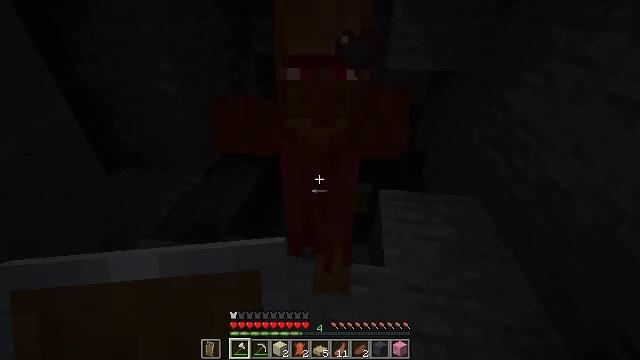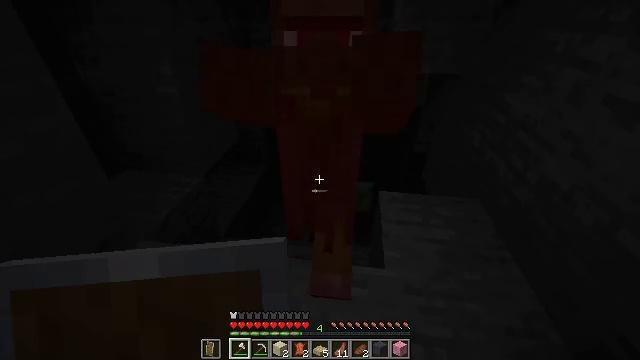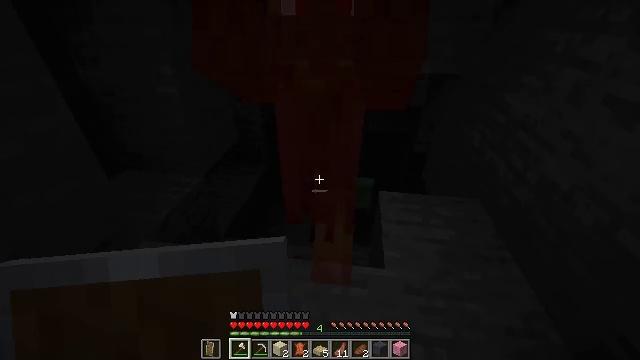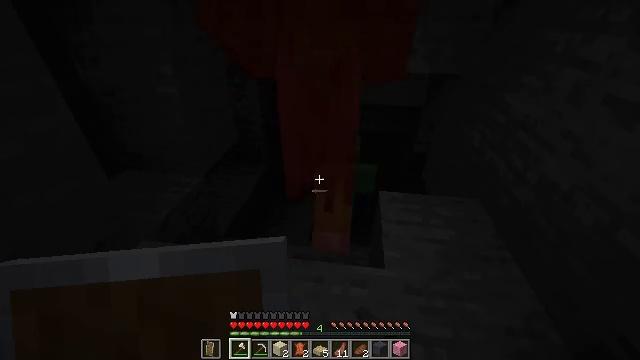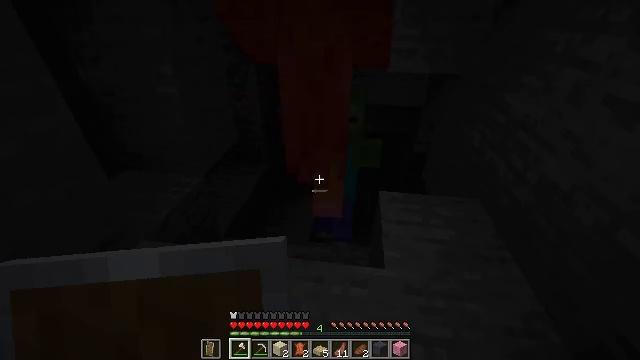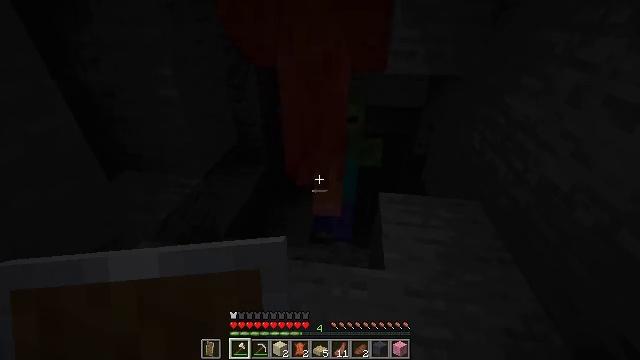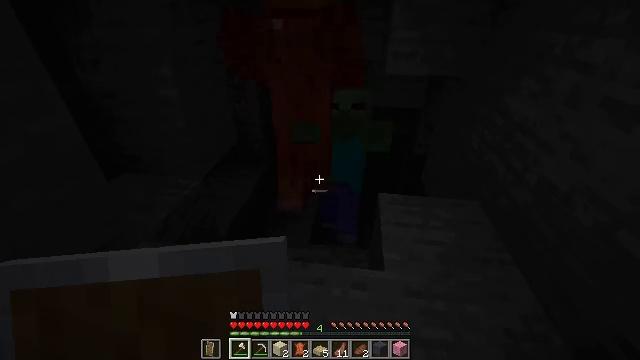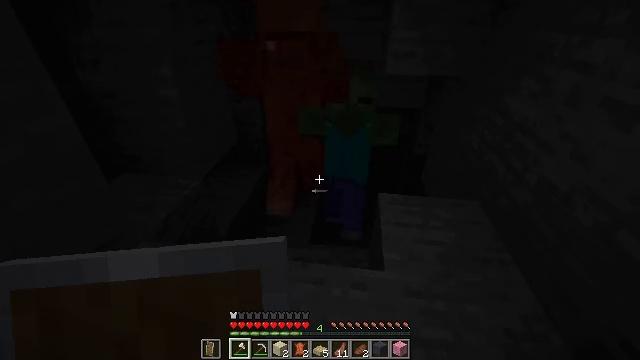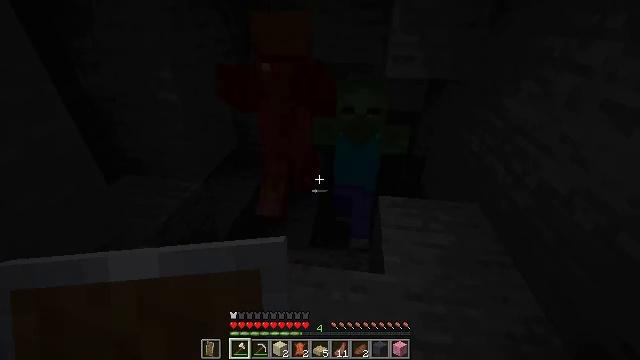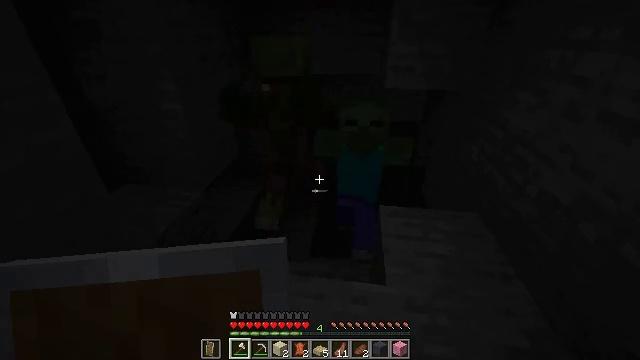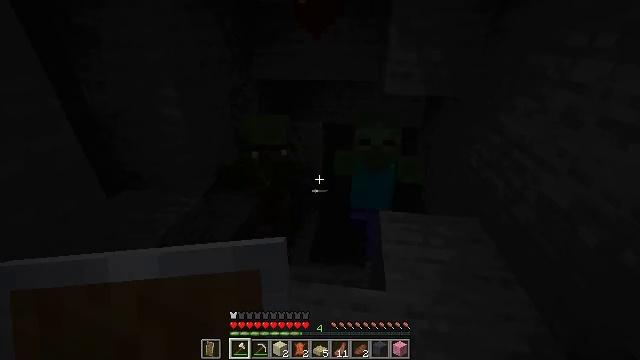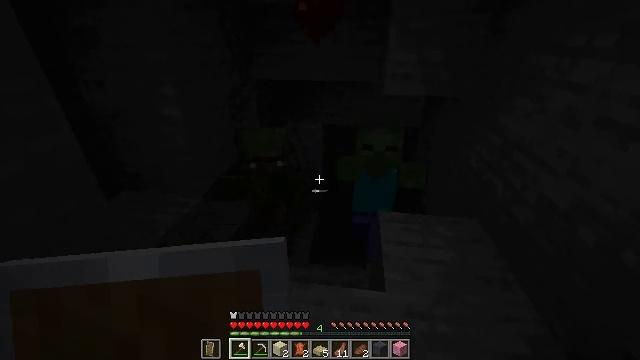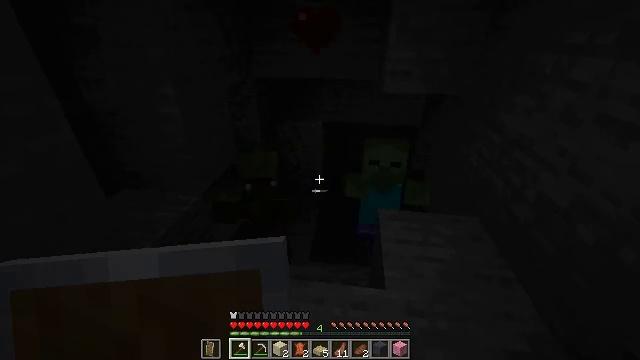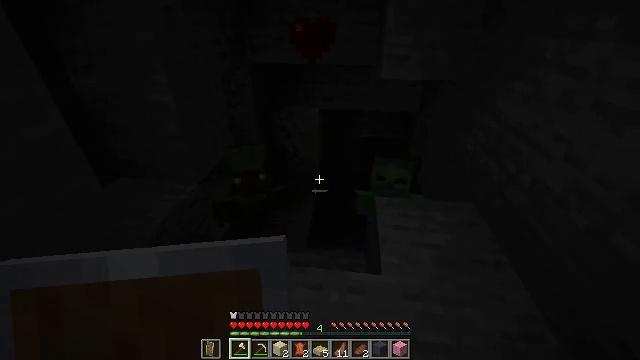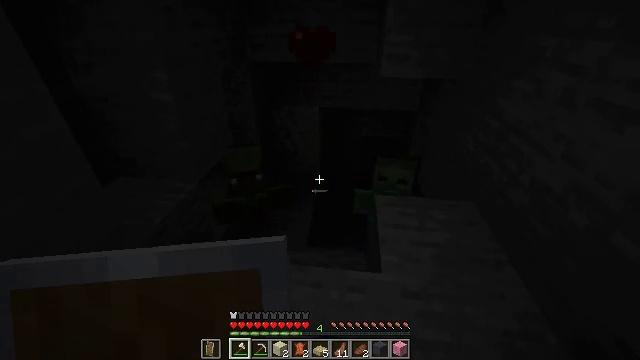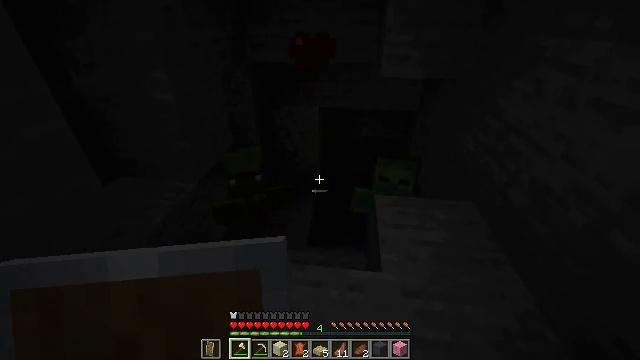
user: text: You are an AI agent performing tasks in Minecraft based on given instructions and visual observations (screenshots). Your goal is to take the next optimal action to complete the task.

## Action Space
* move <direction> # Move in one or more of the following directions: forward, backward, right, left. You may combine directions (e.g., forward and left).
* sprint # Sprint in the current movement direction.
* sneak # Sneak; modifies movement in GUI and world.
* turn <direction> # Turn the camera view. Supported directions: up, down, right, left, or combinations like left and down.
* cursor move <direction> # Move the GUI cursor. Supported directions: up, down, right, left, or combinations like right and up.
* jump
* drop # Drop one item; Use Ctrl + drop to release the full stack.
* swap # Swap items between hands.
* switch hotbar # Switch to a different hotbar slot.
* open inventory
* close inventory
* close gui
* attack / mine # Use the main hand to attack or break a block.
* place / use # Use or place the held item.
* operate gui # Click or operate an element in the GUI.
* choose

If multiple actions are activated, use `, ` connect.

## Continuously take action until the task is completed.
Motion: motion action
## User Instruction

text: Defeat the zombie villager.
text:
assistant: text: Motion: no_op
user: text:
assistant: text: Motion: attack / mine
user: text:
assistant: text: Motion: attack / mine
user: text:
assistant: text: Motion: attack / mine
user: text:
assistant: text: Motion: attack / mine
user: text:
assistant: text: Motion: no_op
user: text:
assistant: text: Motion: no_op
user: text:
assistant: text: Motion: no_op
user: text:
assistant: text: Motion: turn up
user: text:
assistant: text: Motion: turn up
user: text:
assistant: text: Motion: no_op
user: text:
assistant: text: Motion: no_op
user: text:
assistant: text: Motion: turn down, attack / mine
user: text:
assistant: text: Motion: attack / mine
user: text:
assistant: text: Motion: move back, attack / mine
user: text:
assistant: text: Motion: move back, attack / mine
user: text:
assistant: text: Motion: move back
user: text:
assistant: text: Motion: turn left
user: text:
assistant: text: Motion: turn left and up
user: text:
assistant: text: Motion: no_op
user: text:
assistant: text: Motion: turn left
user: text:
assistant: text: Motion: no_op
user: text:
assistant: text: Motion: move forward
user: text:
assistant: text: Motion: move forward
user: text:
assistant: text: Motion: move forward
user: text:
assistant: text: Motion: move forward
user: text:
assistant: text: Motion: move forward
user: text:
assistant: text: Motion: turn right and down
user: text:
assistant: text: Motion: turn right and down, attack / mine
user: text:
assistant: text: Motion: move back, attack / mine